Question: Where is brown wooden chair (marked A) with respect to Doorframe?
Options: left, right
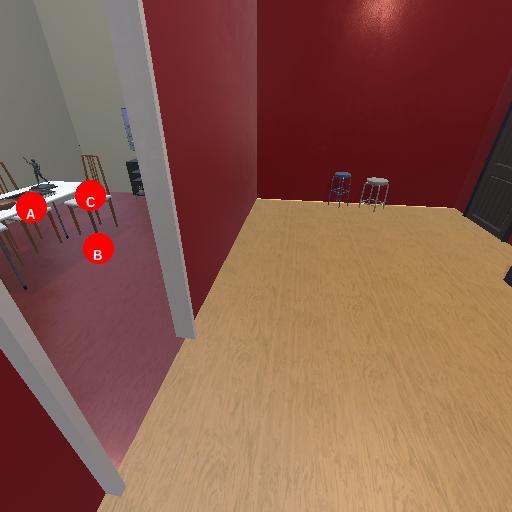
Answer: left